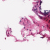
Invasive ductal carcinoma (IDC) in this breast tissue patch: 0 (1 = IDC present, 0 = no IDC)